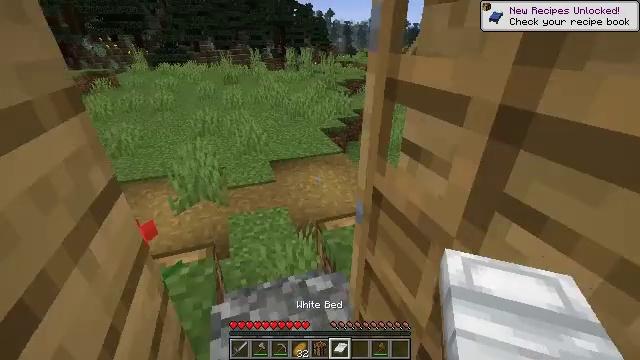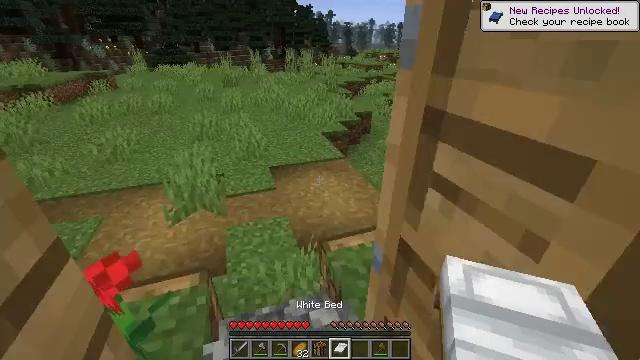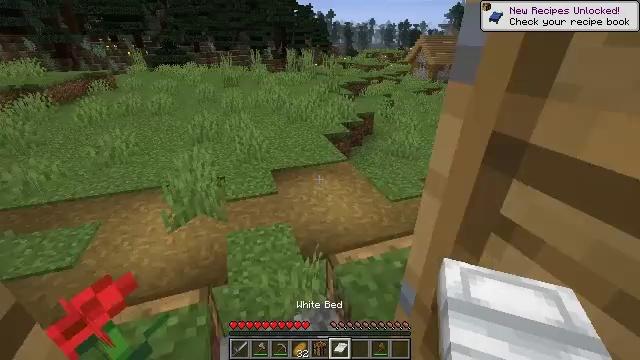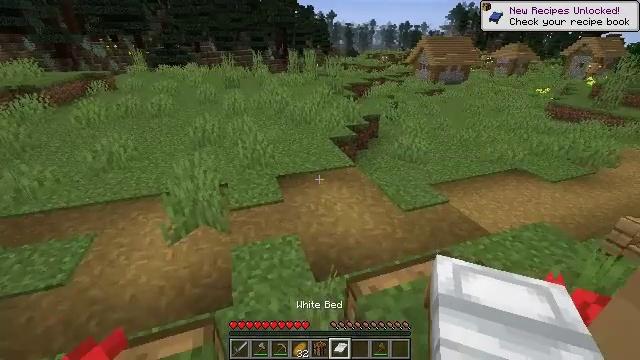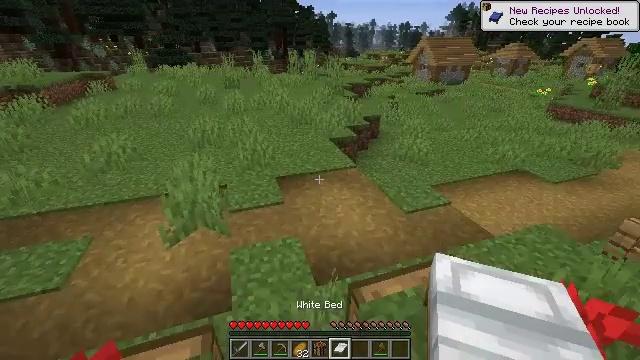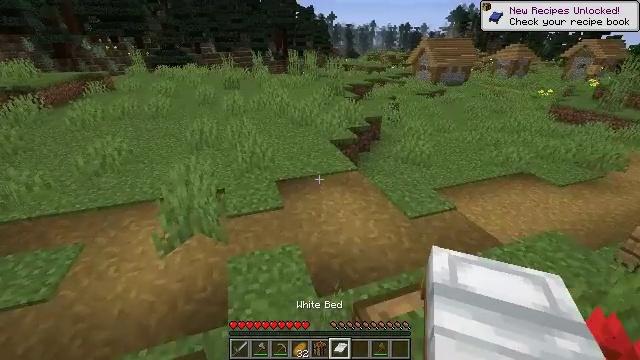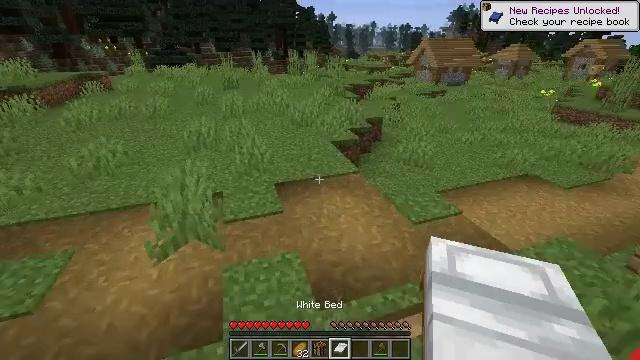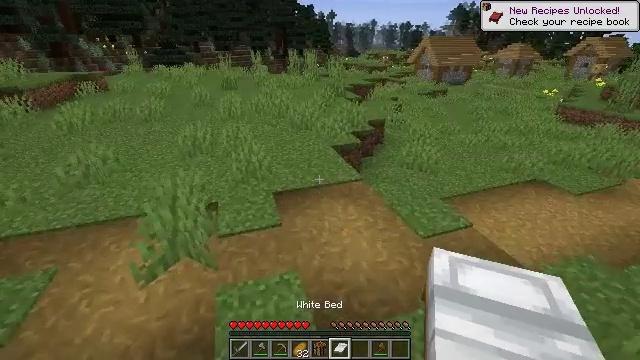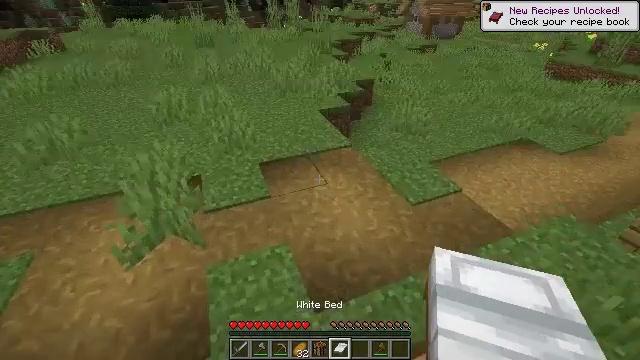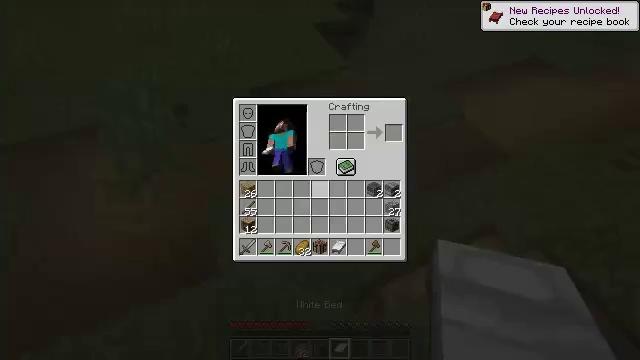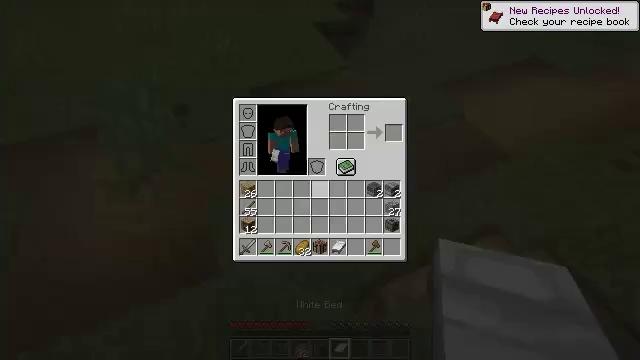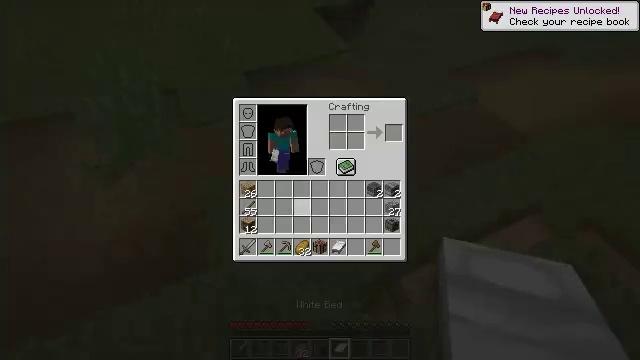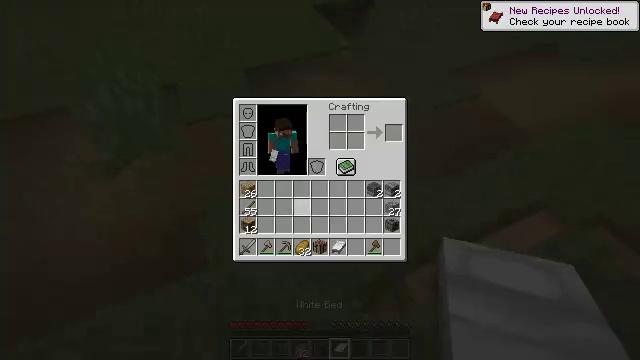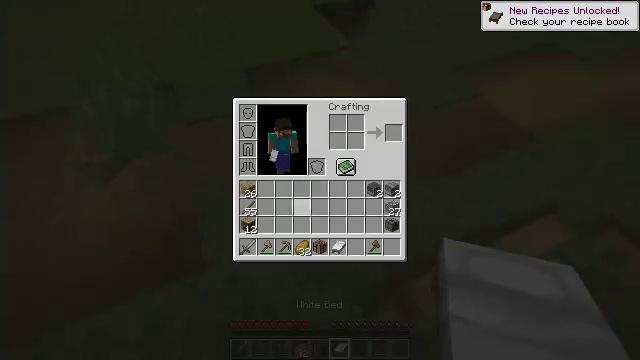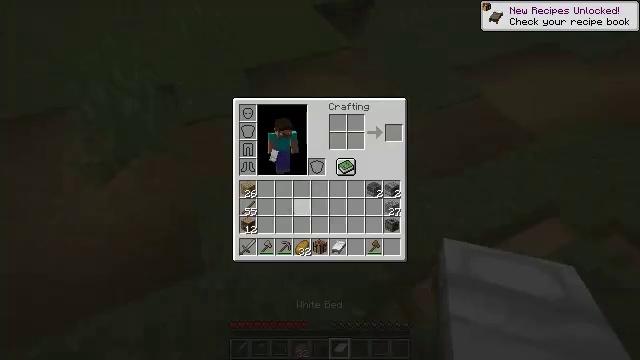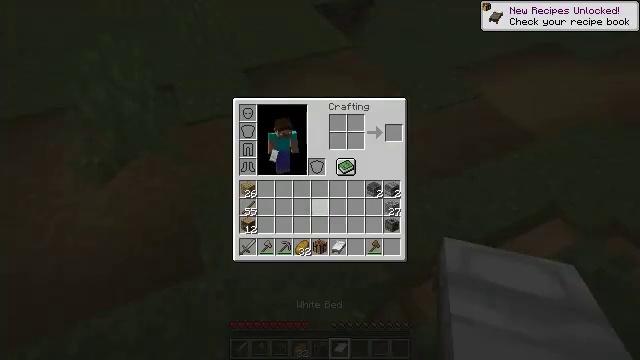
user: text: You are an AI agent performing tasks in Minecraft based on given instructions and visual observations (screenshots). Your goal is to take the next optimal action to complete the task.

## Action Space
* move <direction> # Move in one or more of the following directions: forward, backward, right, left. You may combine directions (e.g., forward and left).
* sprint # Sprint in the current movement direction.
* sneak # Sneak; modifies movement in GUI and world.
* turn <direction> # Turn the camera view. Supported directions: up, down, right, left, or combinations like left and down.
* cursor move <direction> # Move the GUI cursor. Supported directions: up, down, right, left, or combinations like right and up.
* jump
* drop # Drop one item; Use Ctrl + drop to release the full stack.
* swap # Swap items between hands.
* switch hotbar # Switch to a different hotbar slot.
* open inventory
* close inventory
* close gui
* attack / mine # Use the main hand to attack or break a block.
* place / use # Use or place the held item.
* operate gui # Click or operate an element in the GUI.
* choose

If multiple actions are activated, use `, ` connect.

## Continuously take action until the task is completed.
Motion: motion action
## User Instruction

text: Remove the grass path from the ground.
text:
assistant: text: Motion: move forward and move left
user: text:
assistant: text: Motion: move forward and move left
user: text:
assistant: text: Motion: move forward and move left
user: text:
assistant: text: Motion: move forward
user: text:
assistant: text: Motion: move forward
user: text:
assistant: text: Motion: move forward
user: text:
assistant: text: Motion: move forward
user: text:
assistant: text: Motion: turn right and down
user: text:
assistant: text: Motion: turn right and down, open inventory
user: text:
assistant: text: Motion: open inventory
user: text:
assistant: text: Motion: cursor move left and down
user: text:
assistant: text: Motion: no_op
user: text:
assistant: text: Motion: no_op
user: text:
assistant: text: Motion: no_op
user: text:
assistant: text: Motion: cursor move right and down
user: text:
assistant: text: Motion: cursor move right and down
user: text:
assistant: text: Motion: cursor move down
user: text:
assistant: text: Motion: no_op
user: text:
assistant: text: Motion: no_op
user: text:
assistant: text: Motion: no_op
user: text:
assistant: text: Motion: operate gui
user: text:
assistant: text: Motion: operate gui
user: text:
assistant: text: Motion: operate gui
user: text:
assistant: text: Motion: cursor move right
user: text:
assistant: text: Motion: cursor move right
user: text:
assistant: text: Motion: no_op
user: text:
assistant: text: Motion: no_op
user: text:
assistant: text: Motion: no_op
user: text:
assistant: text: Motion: operate gui
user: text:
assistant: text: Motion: operate gui